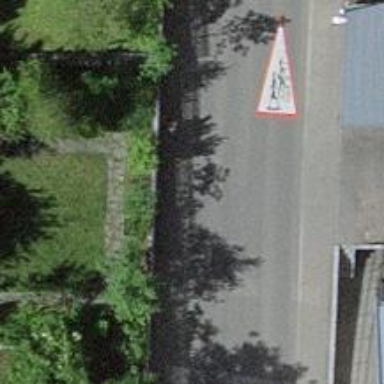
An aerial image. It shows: Residential road with asphalt surface. Both sides have sidewalks.